Question: I noticed that some applications based on Qt have a button with a context menu in their title bar, I would like to achieve a similar effect in my application, can someone tell me how to achieve it? The image shows one of those applications with the button clicked showing the context menu
Button with Context Menu

Thanks in advance...
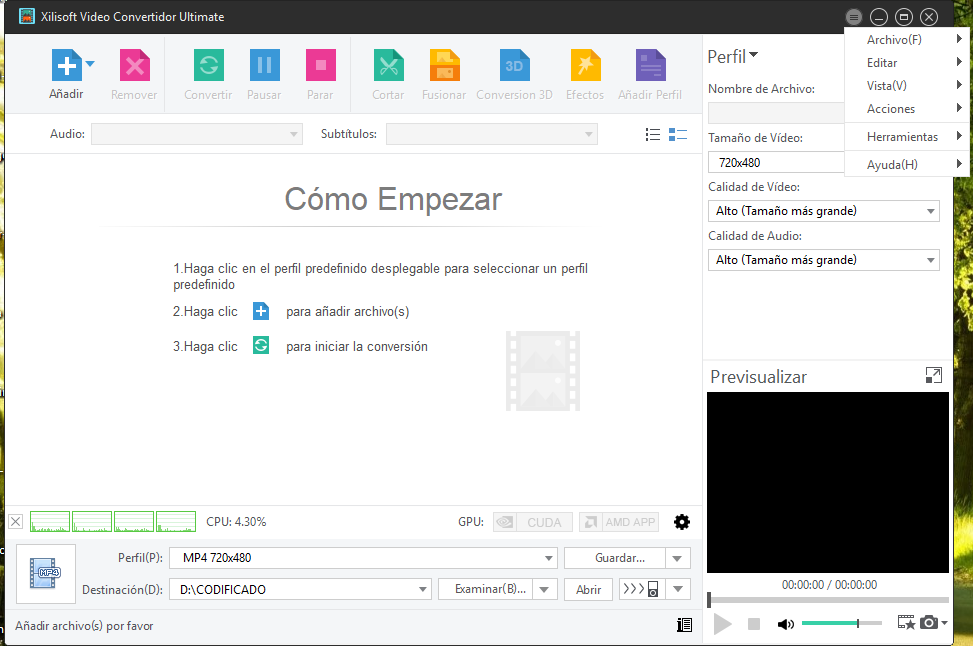
Answer: The title bar is generally handled by the window manager (<URL>.
There are only a limited things you can do to customize the native title bar, and it will not be portable.
What you can do is disable the native title bar by using <URL> and implements your own title bar within your software. But this has some drawbacks as you lose some of the features provided by the window manager.
You can start by looking at these forum posts:
- <URL>